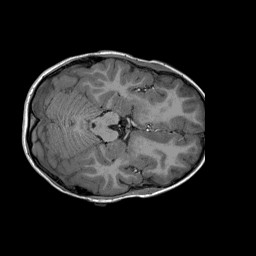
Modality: T1w
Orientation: coronal
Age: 9
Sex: male
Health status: ill